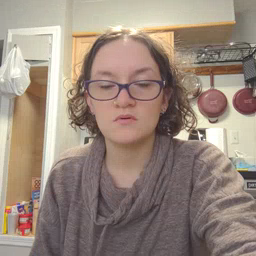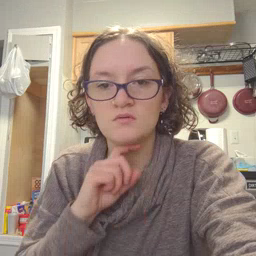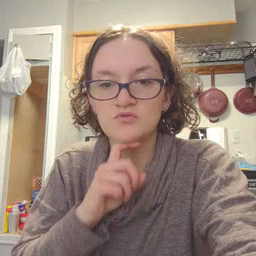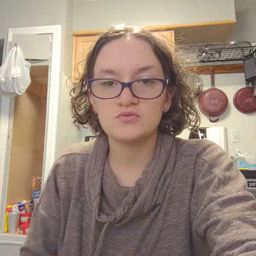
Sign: garbage